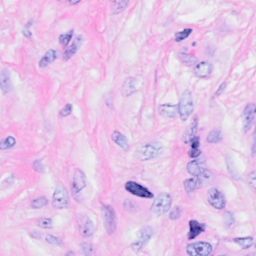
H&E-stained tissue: Breast